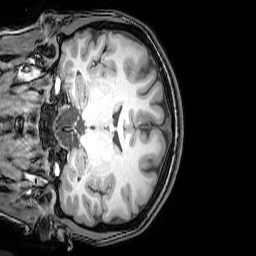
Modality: T1w
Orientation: coronal
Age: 22
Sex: female
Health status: healthy
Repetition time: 0.081 s
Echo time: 0.037 s